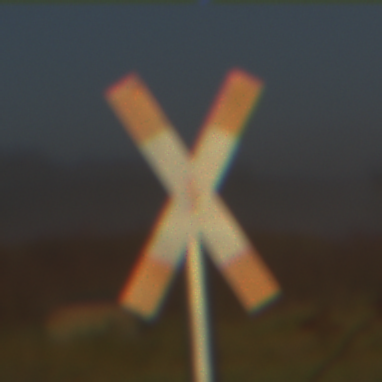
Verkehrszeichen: Andreaskreuz
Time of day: SunriseSunset
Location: Outdoor (Nature)
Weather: Clear
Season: NotSpecified
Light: Natural